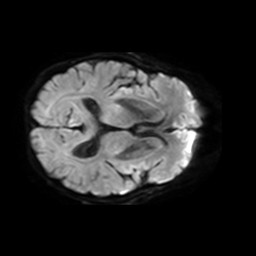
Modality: TRACE
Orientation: axial
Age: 80
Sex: female
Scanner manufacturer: philips
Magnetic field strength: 3 T
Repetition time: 3.078 s
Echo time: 0.076 s